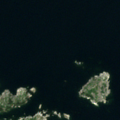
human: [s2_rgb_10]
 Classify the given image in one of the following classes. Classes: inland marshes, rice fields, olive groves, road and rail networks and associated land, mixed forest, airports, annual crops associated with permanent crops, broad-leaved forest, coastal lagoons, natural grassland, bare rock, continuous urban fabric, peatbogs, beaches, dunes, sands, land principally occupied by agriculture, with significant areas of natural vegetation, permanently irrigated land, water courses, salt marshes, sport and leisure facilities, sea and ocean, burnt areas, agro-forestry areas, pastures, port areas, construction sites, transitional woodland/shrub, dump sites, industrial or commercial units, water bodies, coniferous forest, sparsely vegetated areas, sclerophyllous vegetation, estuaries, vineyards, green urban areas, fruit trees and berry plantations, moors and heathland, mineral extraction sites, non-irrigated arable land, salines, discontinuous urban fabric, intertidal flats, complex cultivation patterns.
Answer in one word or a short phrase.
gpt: sea and ocean